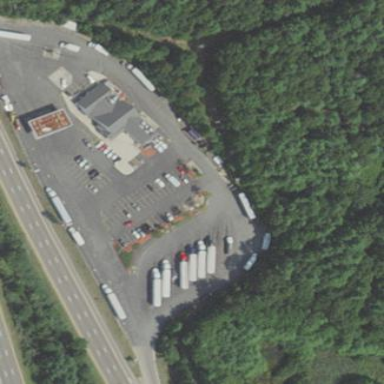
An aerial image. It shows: Combined fuel station and food court.